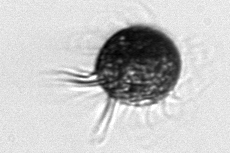
Label: Ciliophora